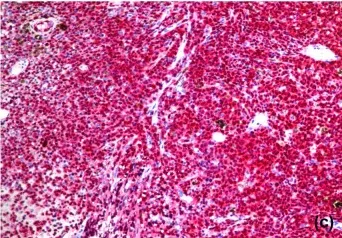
90% staining for MUM-1 (x100).
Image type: pathology (immunostaining)